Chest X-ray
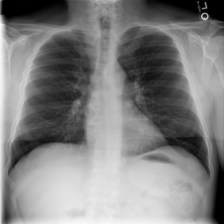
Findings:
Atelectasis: negative
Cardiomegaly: negative
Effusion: negative
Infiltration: negative
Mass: negative
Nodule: negative
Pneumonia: negative
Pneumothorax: negative
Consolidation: negative
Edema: negative
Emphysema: negative
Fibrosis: negative
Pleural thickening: negative
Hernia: negative